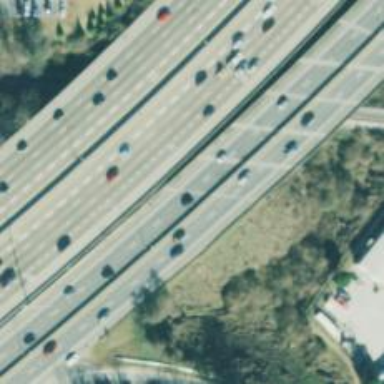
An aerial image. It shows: Bridge over motorway.